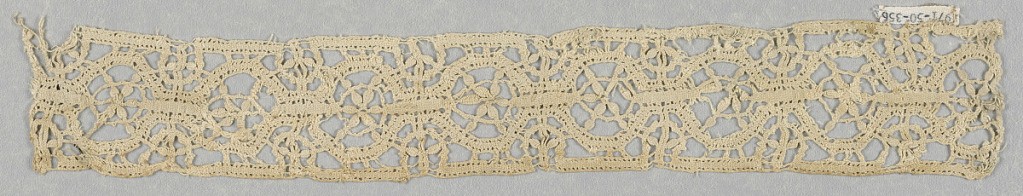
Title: Band
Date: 17th century
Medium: linen Technique: bobbin lace, continuous braid-like
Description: Band fragment with a central pair of continuous running lines that form circles containing rosettes. Between the circles are smaller half-circles filled with rosettes.